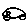
Label: car